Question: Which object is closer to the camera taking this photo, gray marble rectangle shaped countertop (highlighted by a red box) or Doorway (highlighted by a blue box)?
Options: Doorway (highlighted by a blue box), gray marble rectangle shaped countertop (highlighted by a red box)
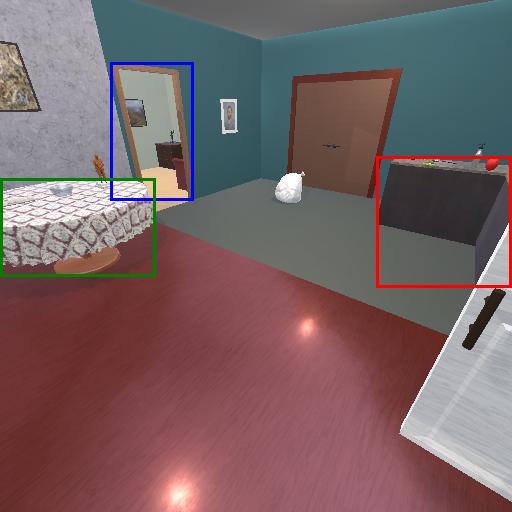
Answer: Doorway (highlighted by a blue box)